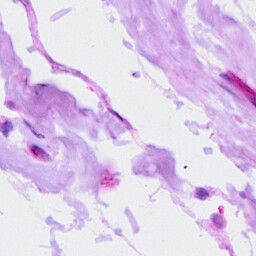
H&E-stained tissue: Ovarian